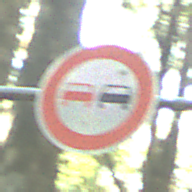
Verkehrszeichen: Ueberholverbot
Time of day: Midday
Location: Outdoor (Nature)
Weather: Clear
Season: NotSpecified
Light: Natural